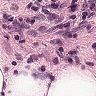
Metastatic tissue present: yes